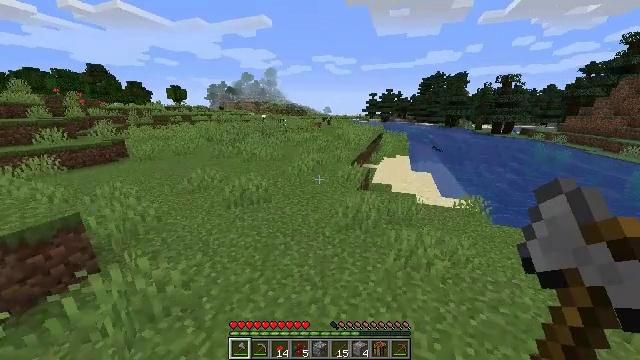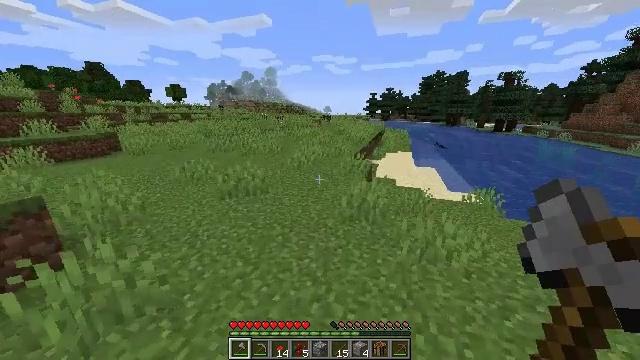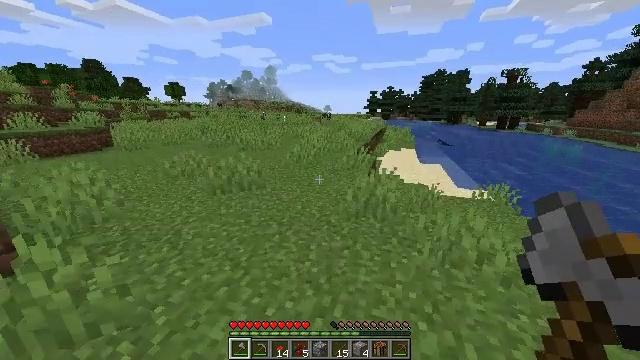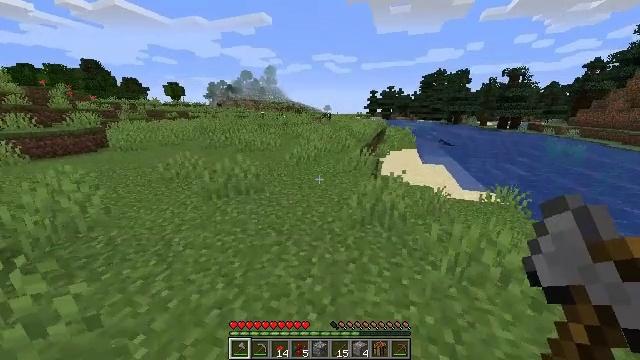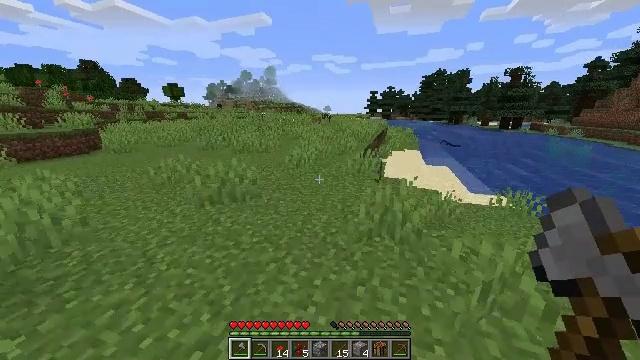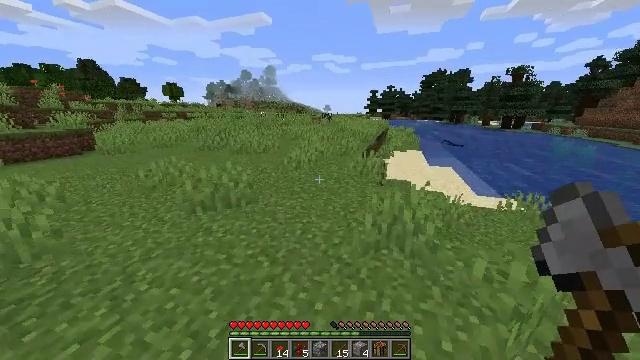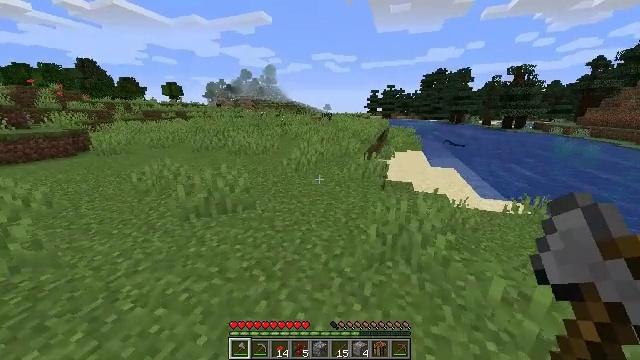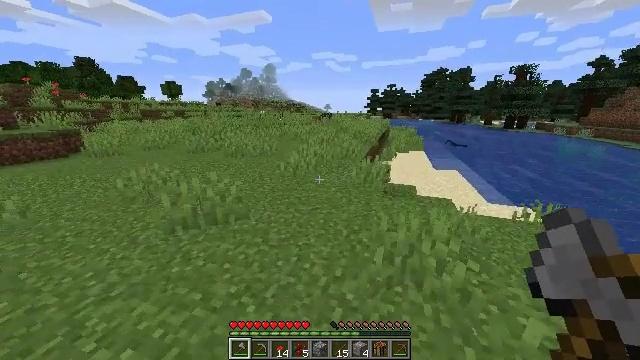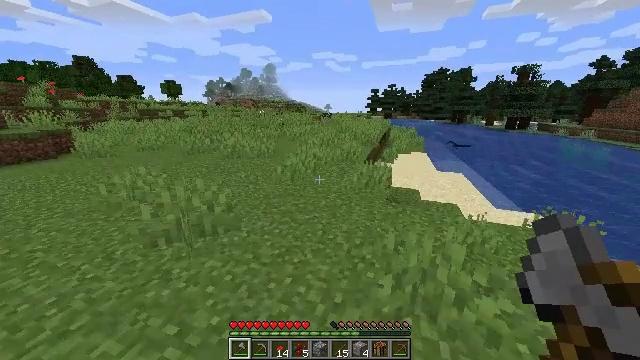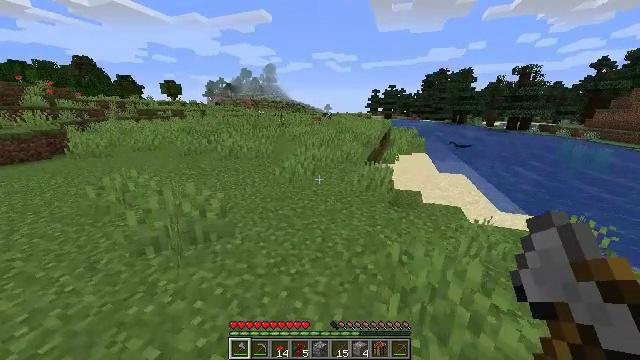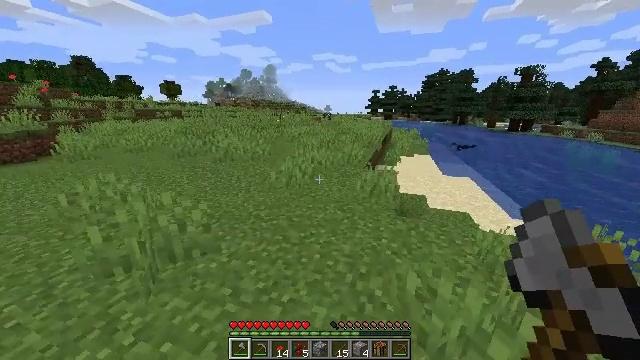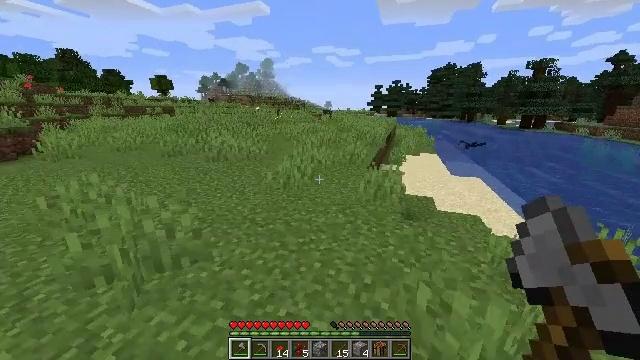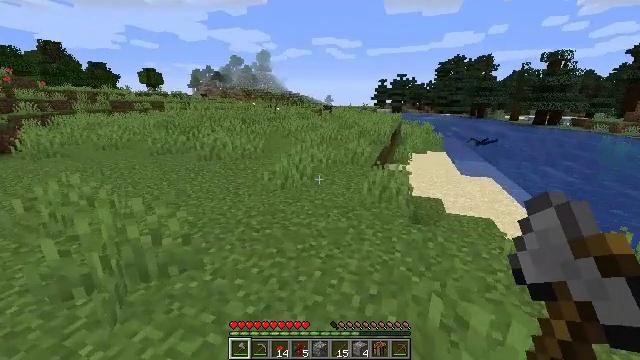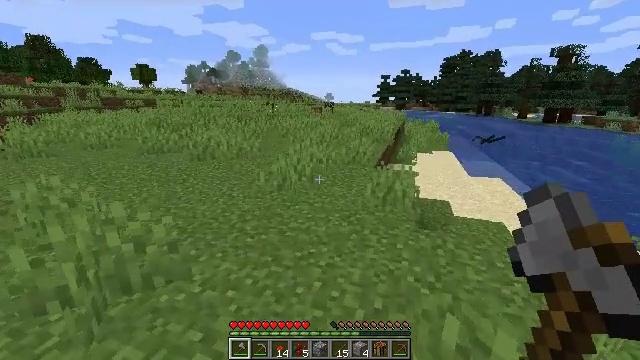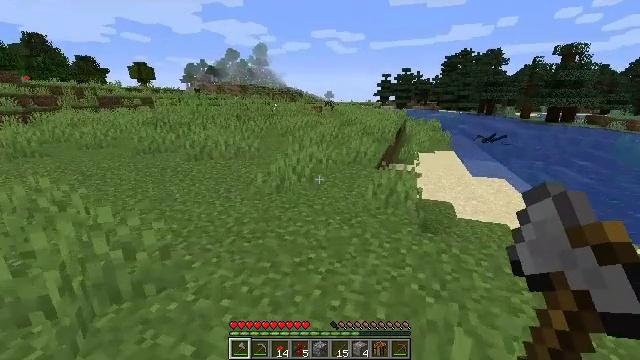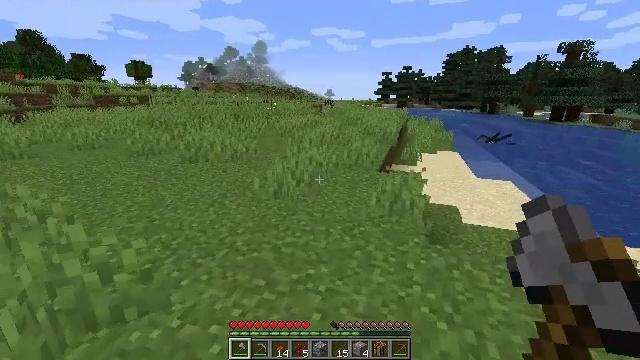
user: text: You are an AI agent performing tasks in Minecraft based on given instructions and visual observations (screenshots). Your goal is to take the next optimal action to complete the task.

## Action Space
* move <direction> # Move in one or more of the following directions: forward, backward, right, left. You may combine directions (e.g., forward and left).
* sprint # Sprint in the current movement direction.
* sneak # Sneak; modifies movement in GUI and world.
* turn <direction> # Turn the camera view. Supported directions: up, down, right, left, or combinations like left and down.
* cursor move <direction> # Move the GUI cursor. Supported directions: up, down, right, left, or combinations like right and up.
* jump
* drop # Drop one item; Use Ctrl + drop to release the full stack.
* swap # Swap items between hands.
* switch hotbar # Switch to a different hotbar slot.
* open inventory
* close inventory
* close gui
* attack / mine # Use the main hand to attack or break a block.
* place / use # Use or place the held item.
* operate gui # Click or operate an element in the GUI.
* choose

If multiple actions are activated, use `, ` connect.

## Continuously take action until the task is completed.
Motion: motion action
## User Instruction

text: Gather dandelions in the field.
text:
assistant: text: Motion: move forward, jump
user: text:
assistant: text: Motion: move forward
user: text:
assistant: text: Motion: move forward
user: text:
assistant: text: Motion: move forward
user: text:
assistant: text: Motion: move forward
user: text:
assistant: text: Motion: move forward
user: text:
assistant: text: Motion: move forward
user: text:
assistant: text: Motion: move forward
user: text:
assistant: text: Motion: move forward
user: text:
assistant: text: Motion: no_op
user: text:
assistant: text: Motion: no_op
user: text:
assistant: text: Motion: no_op
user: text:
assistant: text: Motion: move forward
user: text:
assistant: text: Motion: move forward
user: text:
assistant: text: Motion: move forward
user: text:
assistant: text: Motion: move forward
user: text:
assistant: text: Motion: move forward
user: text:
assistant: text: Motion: move forward
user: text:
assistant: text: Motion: move forward
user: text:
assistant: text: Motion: move forward
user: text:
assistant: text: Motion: move forward
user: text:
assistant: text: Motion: move forward
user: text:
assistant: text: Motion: move forward
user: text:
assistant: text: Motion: move forward
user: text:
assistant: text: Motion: move forward
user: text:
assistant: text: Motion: move forward
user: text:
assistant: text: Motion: no_op
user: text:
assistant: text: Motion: no_op
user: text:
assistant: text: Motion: move forward
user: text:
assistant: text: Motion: move forward